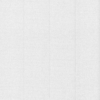
Label: dusty